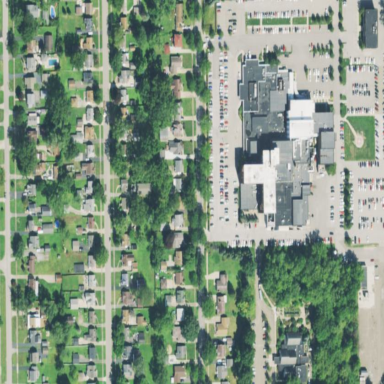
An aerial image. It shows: Hospital.